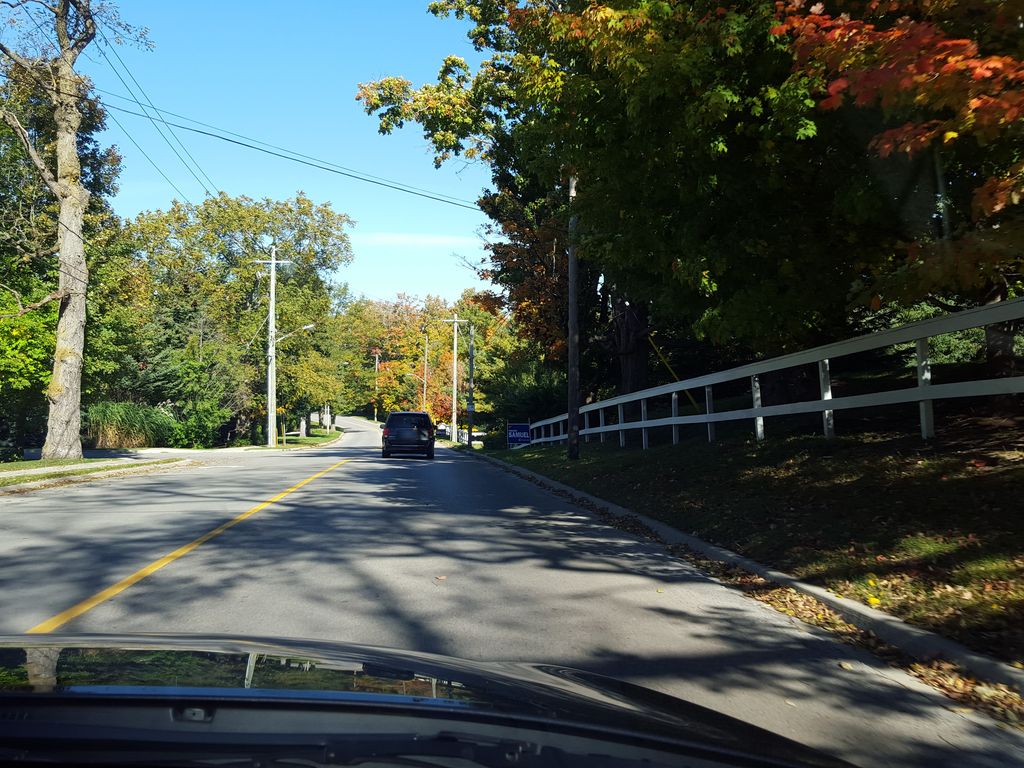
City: hamilton